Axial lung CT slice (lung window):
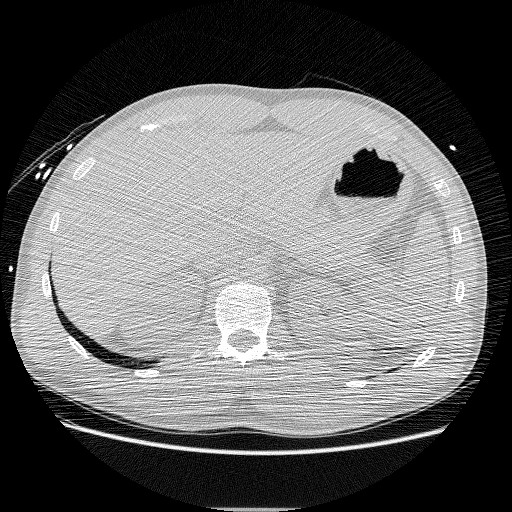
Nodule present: no